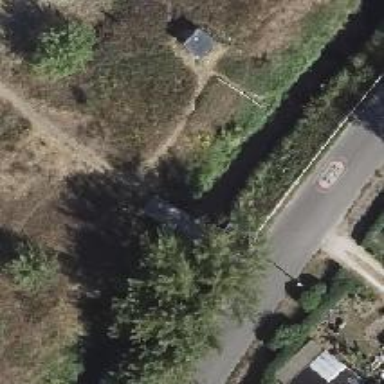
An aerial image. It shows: Footway road on concrete bridge.